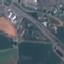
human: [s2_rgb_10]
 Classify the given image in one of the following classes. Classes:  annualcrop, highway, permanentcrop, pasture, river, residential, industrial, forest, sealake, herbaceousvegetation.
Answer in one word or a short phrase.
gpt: Highway